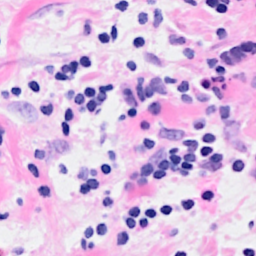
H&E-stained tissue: Breast